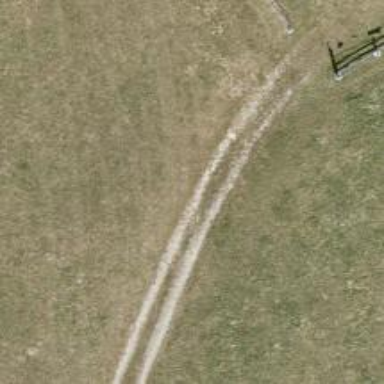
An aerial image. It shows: Unpaved service road with tracktype grade of 2.